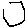
Label: hexagon